Question: I am new to React and currently doing my first project. I have a data that I get from an API. Now I need to display the data in the format as in image. I know about the map function but I am unable to map the nested object in the same row.{
'''
"data": [
{
"ks_ref": {
"id": 7,
"shelf_position": 1,
"mapped_shelf_name": "Shelf A",
"mapped_kiosk_name": "Kiosk 1",
"mapped_shelf_basket_name_reference": [
{
"id": 1,
"basket_position": 1,
"mapped_basket_name_reference": [
{
"id": 1,
"mapped_basket_name": "B1",
"mapped_product_name": "ABC",
"available_product_quantity": 400,
"available_product_quantity_units": "Units",
}
]
},
{
"id": 3,
"basket_position": 2,
"mapped_basket_name_reference": [
{
"id": 1,
"mapped_basket_name": "B1",
"mapped_product_name": "XYZ",
"available_product_quantity": 400,
"available_product_quantity_units": "Units",
}
]
},
]
},
}
]
}
'''

This is my approach. I am not able to map the nested objects to the same row of the html table.
'''
const [allMappingData, setAllMappingData] = useState([]);
setAllMappingData(res.data.data);
return (
<div className="container-fluid" style={{ maxWidth: "1000px" }}>
<div className="py-4">
<h2 style={{ textAlign: "center" }} className="mb-3">
{" "}
Listing All Mappings
</h2>
<Link
className="btn btn-outline-dark float-left mb-2"
id="basketback"
to="/home"
>
Back
</Link>
<Link
className="btn btn-outline-dark float-right mb-2"
id="addBasket"
to="/mappings/kioskshelfmapping"
>
Kiosk-Shelf Mapping
</Link>
<Link
className="btn btn-outline-dark float-right mb-2 mr-2 ml-2"
id="shelfbasketmapping"
to="/mappings/shelfbasketmapping"
>
Shelf-Basket Mapping
</Link>
<Link
className="btn btn-outline-dark float-right mb-2"
id="basketproductmapping"
to="/mappings/basketproductmapping"
>
Basket-Product Mapping
</Link>
<div style={{ width: "100%", overflow: "hidden" }}>
{/* <div style={{ width: "320px", float: "left" }}> */}
<table className="table border shadow" id="AllMapTable">
<thead className="thead-dark">
<tr>
<th style={{ textAlign: "center" }} scope="col">
#
</th>
<th style={{ textAlign: "center" }} scope="col">
Kiosk
</th>
<th style={{ textAlign: "center" }} scope="col">
Shelf
</th>
<th style={{ textAlign: "center" }} scope="col">
Shelf Position
</th>
<th style={{ textAlign: "center" }} scope="col">
Basket Position
</th>
<th style={{ textAlign: "center" }} scope="col">
Basket Name
</th>
<th style={{ textAlign: "center" }} scope="col">
Product Name
</th>
<th style={{ textAlign: "center" }} scope="col">
Available Product Quantity
</th>
</tr>
</thead>
<tbody>
<tr>
{allMappingData.map((item, index) => (
<React.Fragment
style={{ textAlign: "center" }}
key={index + 1}
>
<th className={{ textAlign: "center" }}>{index + 1}</th>
<td className={{ textAlign: "center" }}>
{item.ks_ref.mapped_kiosk_name}
</td>
<td className={{ textAlign: "center" }}>
{item.ks_ref.mapped_shelf_name}
</td>
<td className={{ textAlign: "center" }}>
{item.ks_ref.shelf_position}
</td>
</React.Fragment>
))}
'''
<URL>
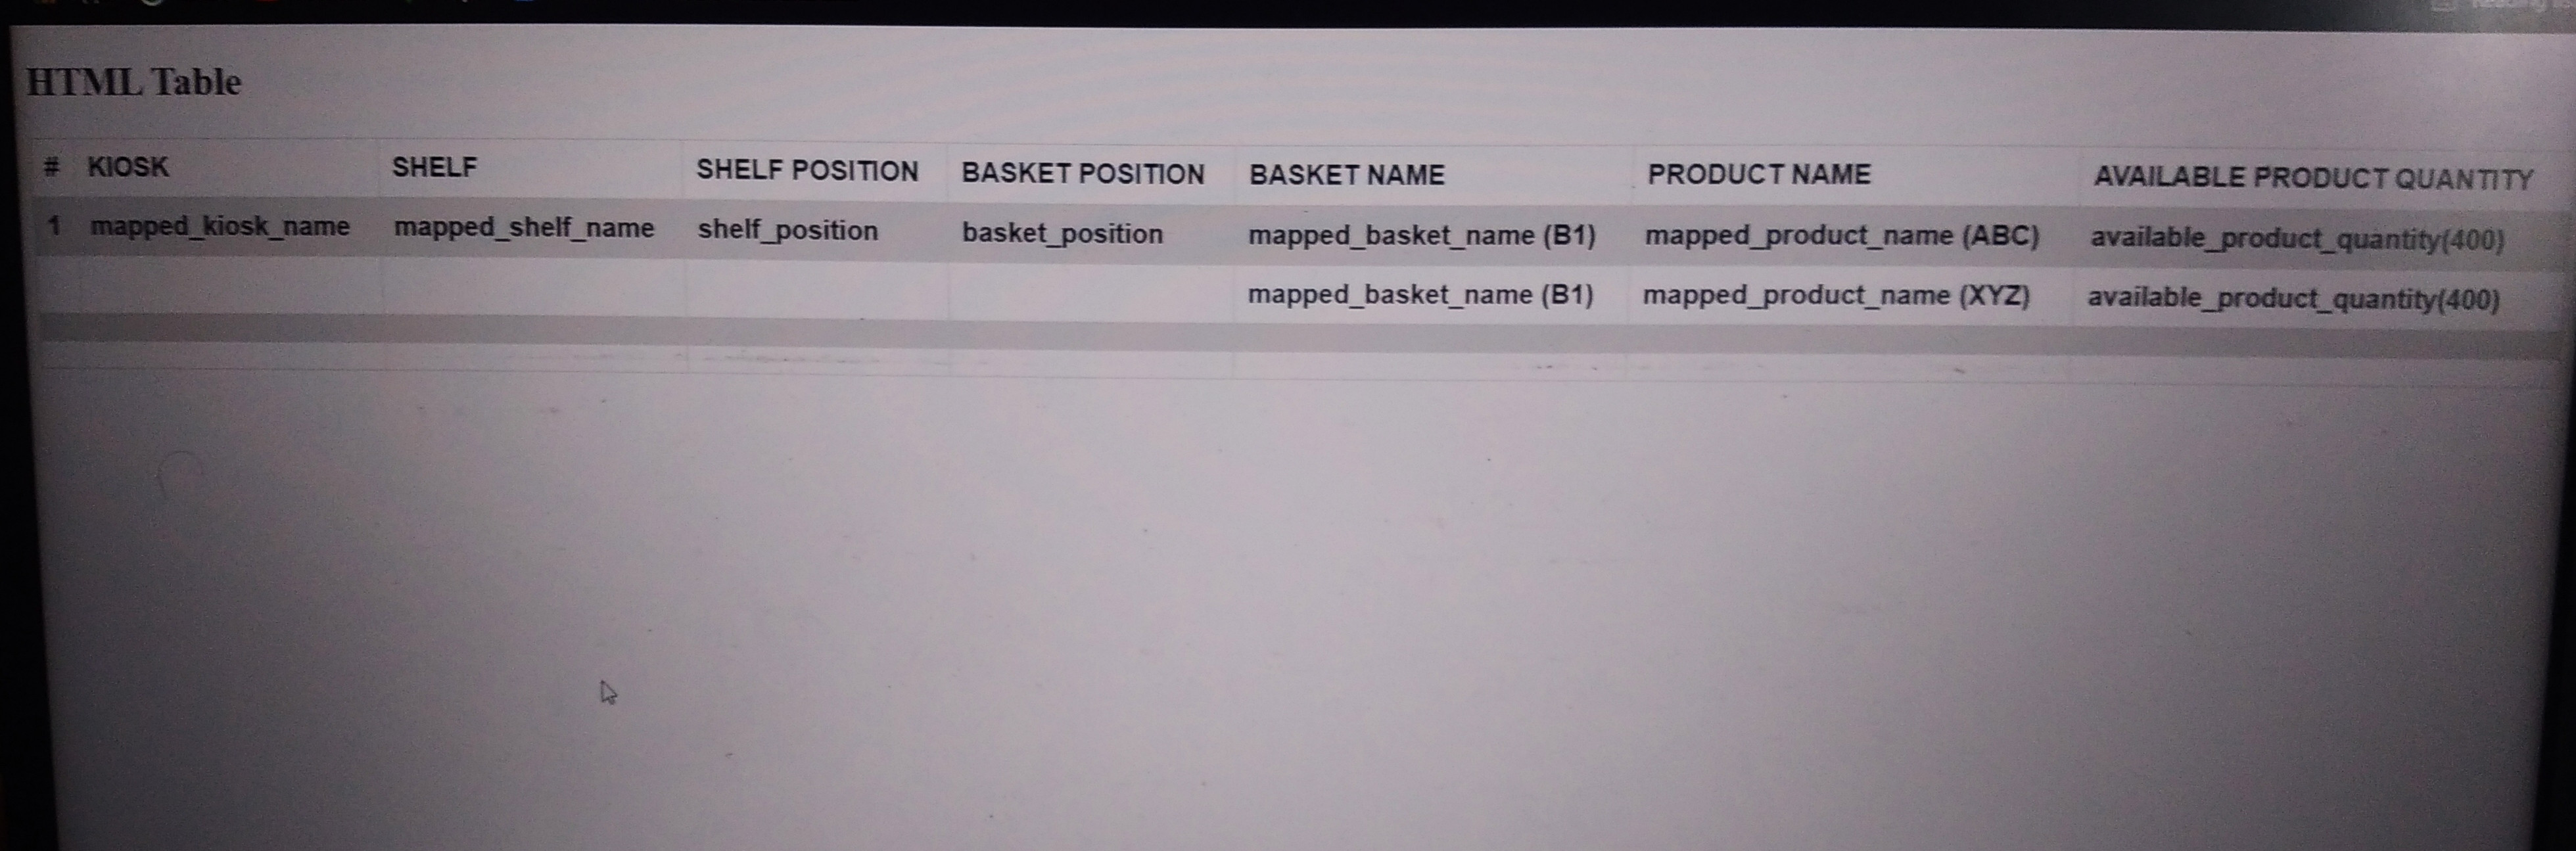
Answer: You probably should parse your data to look as your table first, and then render it
'''
const [allMappingData, setAllMappingData] = useState([]);
const parseData = (data) => {
const parsedArray = [];
data.forEach(({ ks_ref: item }) => {
item.mapped_shelf_basket_name_reference.forEach((shelf_basket, index) => {
shelf_basket.mapped_basket_name_reference.forEach((basket) => {
parsedArray.push({
shelf_position: index > 0 ? '' : item.shelf_position,
mapped_shelf_name: index > 0 ? '' : item.mapped_shelf_name,
mapped_kiosk_name: index > 0 ? '' : item.mapped_kiosk_name,
basket_position: shelf_basket.basket_position,
mapped_basket_name: basket.mapped_basket_name,
mapped_product_name: basket.mapped_product_name,
available_product_quantity: basket.available_product_quantity,
})
});
});
});
return parsedArray;
}
setAllMappingData(parseData(res.data.data));
return (
<div className="container-fluid" style={{ maxWidth: "1000px" }}>
<div className="py-4">
<h2 style={{ textAlign: "center" }} className="mb-3">
{" "}
Listing All Mappings
</h2>
<Link
className="btn btn-outline-dark float-left mb-2"
id="basketback"
to="/home"
>
Back
</Link>
<Link
className="btn btn-outline-dark float-right mb-2"
id="addBasket"
to="/mappings/kioskshelfmapping"
>
Kiosk-Shelf Mapping
</Link>
<Link
className="btn btn-outline-dark float-right mb-2 mr-2 ml-2"
id="shelfbasketmapping"
to="/mappings/shelfbasketmapping"
>
Shelf-Basket Mapping
</Link>
<Link
className="btn btn-outline-dark float-right mb-2"
id="basketproductmapping"
to="/mappings/basketproductmapping"
>
Basket-Product Mapping
</Link>
<div style={{ width: "100%", overflow: "hidden" }}>
{/* <div style={{ width: "320px", float: "left" }}> */}
<table className="table border shadow" id="AllMapTable">
<thead className="thead-dark">
<tr>
<th style={{ textAlign: "center" }} scope="col">
#
</th>
<th style={{ textAlign: "center" }} scope="col">
Kiosk
</th>
<th style={{ textAlign: "center" }} scope="col">
Shelf
</th>
<th style={{ textAlign: "center" }} scope="col">
Shelf Position
</th>
<th style={{ textAlign: "center" }} scope="col">
Basket Position
</th>
<th style={{ textAlign: "center" }} scope="col">
Basket Name
</th>
<th style={{ textAlign: "center" }} scope="col">
Product Name
</th>
<th style={{ textAlign: "center" }} scope="col">
Available Product Quantity
</th>
</tr>
</thead>
<tbody>
<tr>
{allMappingData.map((item, index) => (
<React.Fragment
style={{ textAlign: "center" }}
key={index + 1}
>
<th className={{ textAlign: "center" }}>{index + 1}</th>
<td className={{ textAlign: "center" }}>
{item.mapped_kiosk_name}
</td>
<td className={{ textAlign: "center" }}>
{item.mapped_shelf_name}
</td>
<td className={{ textAlign: "center" }}>
{item.shelf_position}
</td>
<td className={{ textAlign: "center" }}>
{item.basket_position}
</td>
<td className={{ textAlign: "center" }}>
{item.mapped_basket_name}
</td>
<td className={{ textAlign: "center" }}>
{item.mapped_product_name}
</td>
<td className={{ textAlign: "center" }}>
{item.available_product_quantity}
</td>
</React.Fragment>
))}
</tr>
</tbody>
</table>
</div>
</div>
</div>
);
'''